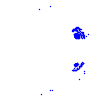
Particle: pion